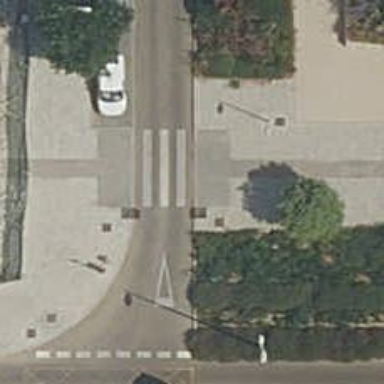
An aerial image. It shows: Uncontrolled road crossing.